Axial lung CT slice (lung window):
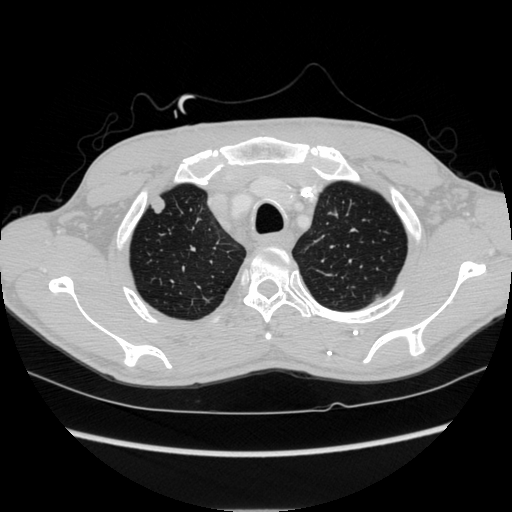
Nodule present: yes
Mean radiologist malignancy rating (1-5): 3.75